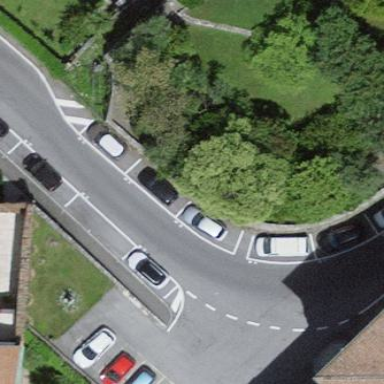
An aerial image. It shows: Parking lane designated for parking.